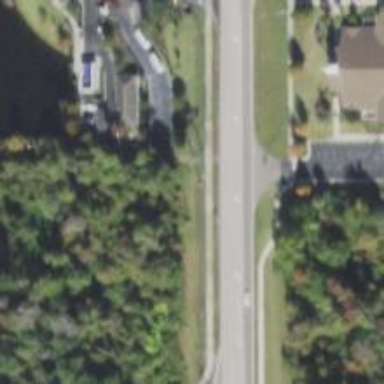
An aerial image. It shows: Tertiary road with asphalt surface and sidewalk on the left side.